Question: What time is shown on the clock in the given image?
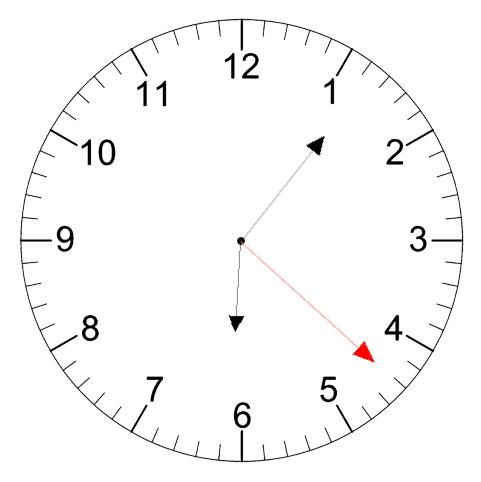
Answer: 06:06:22